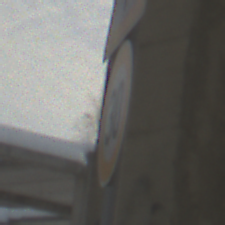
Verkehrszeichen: Geschwindigkeit30
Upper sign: FlugbetriebRechts
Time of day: MorningAfternoon
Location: Roofed (Suburban)
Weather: PartlyCloudy
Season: Winter
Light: Natural